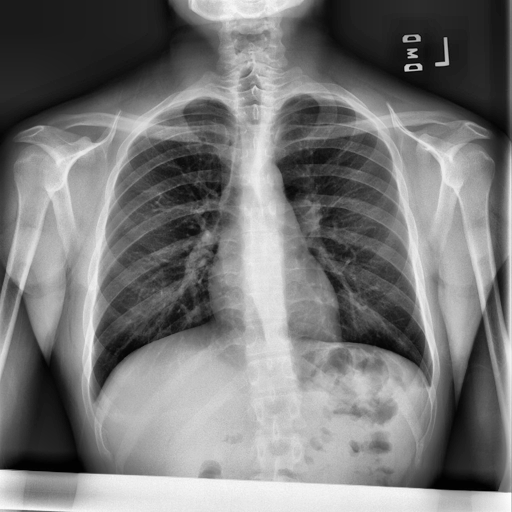
Finding: NORMAL